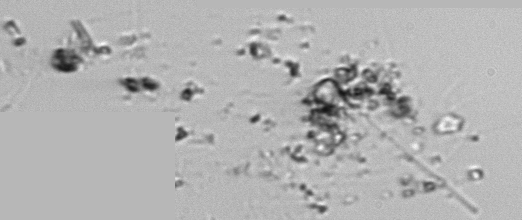
Label: Phaeocystis_debris